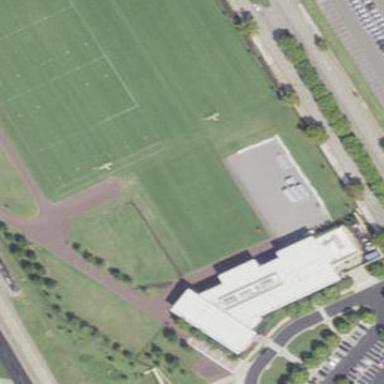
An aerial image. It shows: Sports center for American football housed in building.